Field crop: maize
Growth stage: 2
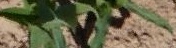
Species: maize